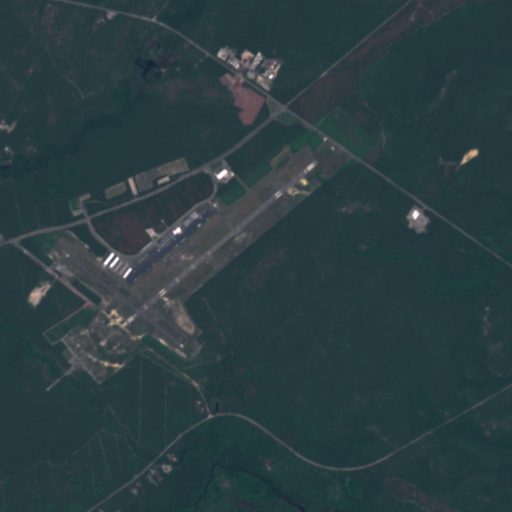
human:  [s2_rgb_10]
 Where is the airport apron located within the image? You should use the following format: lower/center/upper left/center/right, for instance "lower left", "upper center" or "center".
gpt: The airport apron is located in the center left of the image.
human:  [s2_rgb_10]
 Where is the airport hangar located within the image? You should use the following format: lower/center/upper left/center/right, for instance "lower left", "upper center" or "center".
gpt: The airport hangar is located in the center left of the image.
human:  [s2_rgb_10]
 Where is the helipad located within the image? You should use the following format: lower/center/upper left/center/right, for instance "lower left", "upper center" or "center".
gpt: The helipad is located in the center left of the image.
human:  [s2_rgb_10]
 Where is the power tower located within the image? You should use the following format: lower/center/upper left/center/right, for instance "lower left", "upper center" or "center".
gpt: There is no power tower in the image.